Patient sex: M
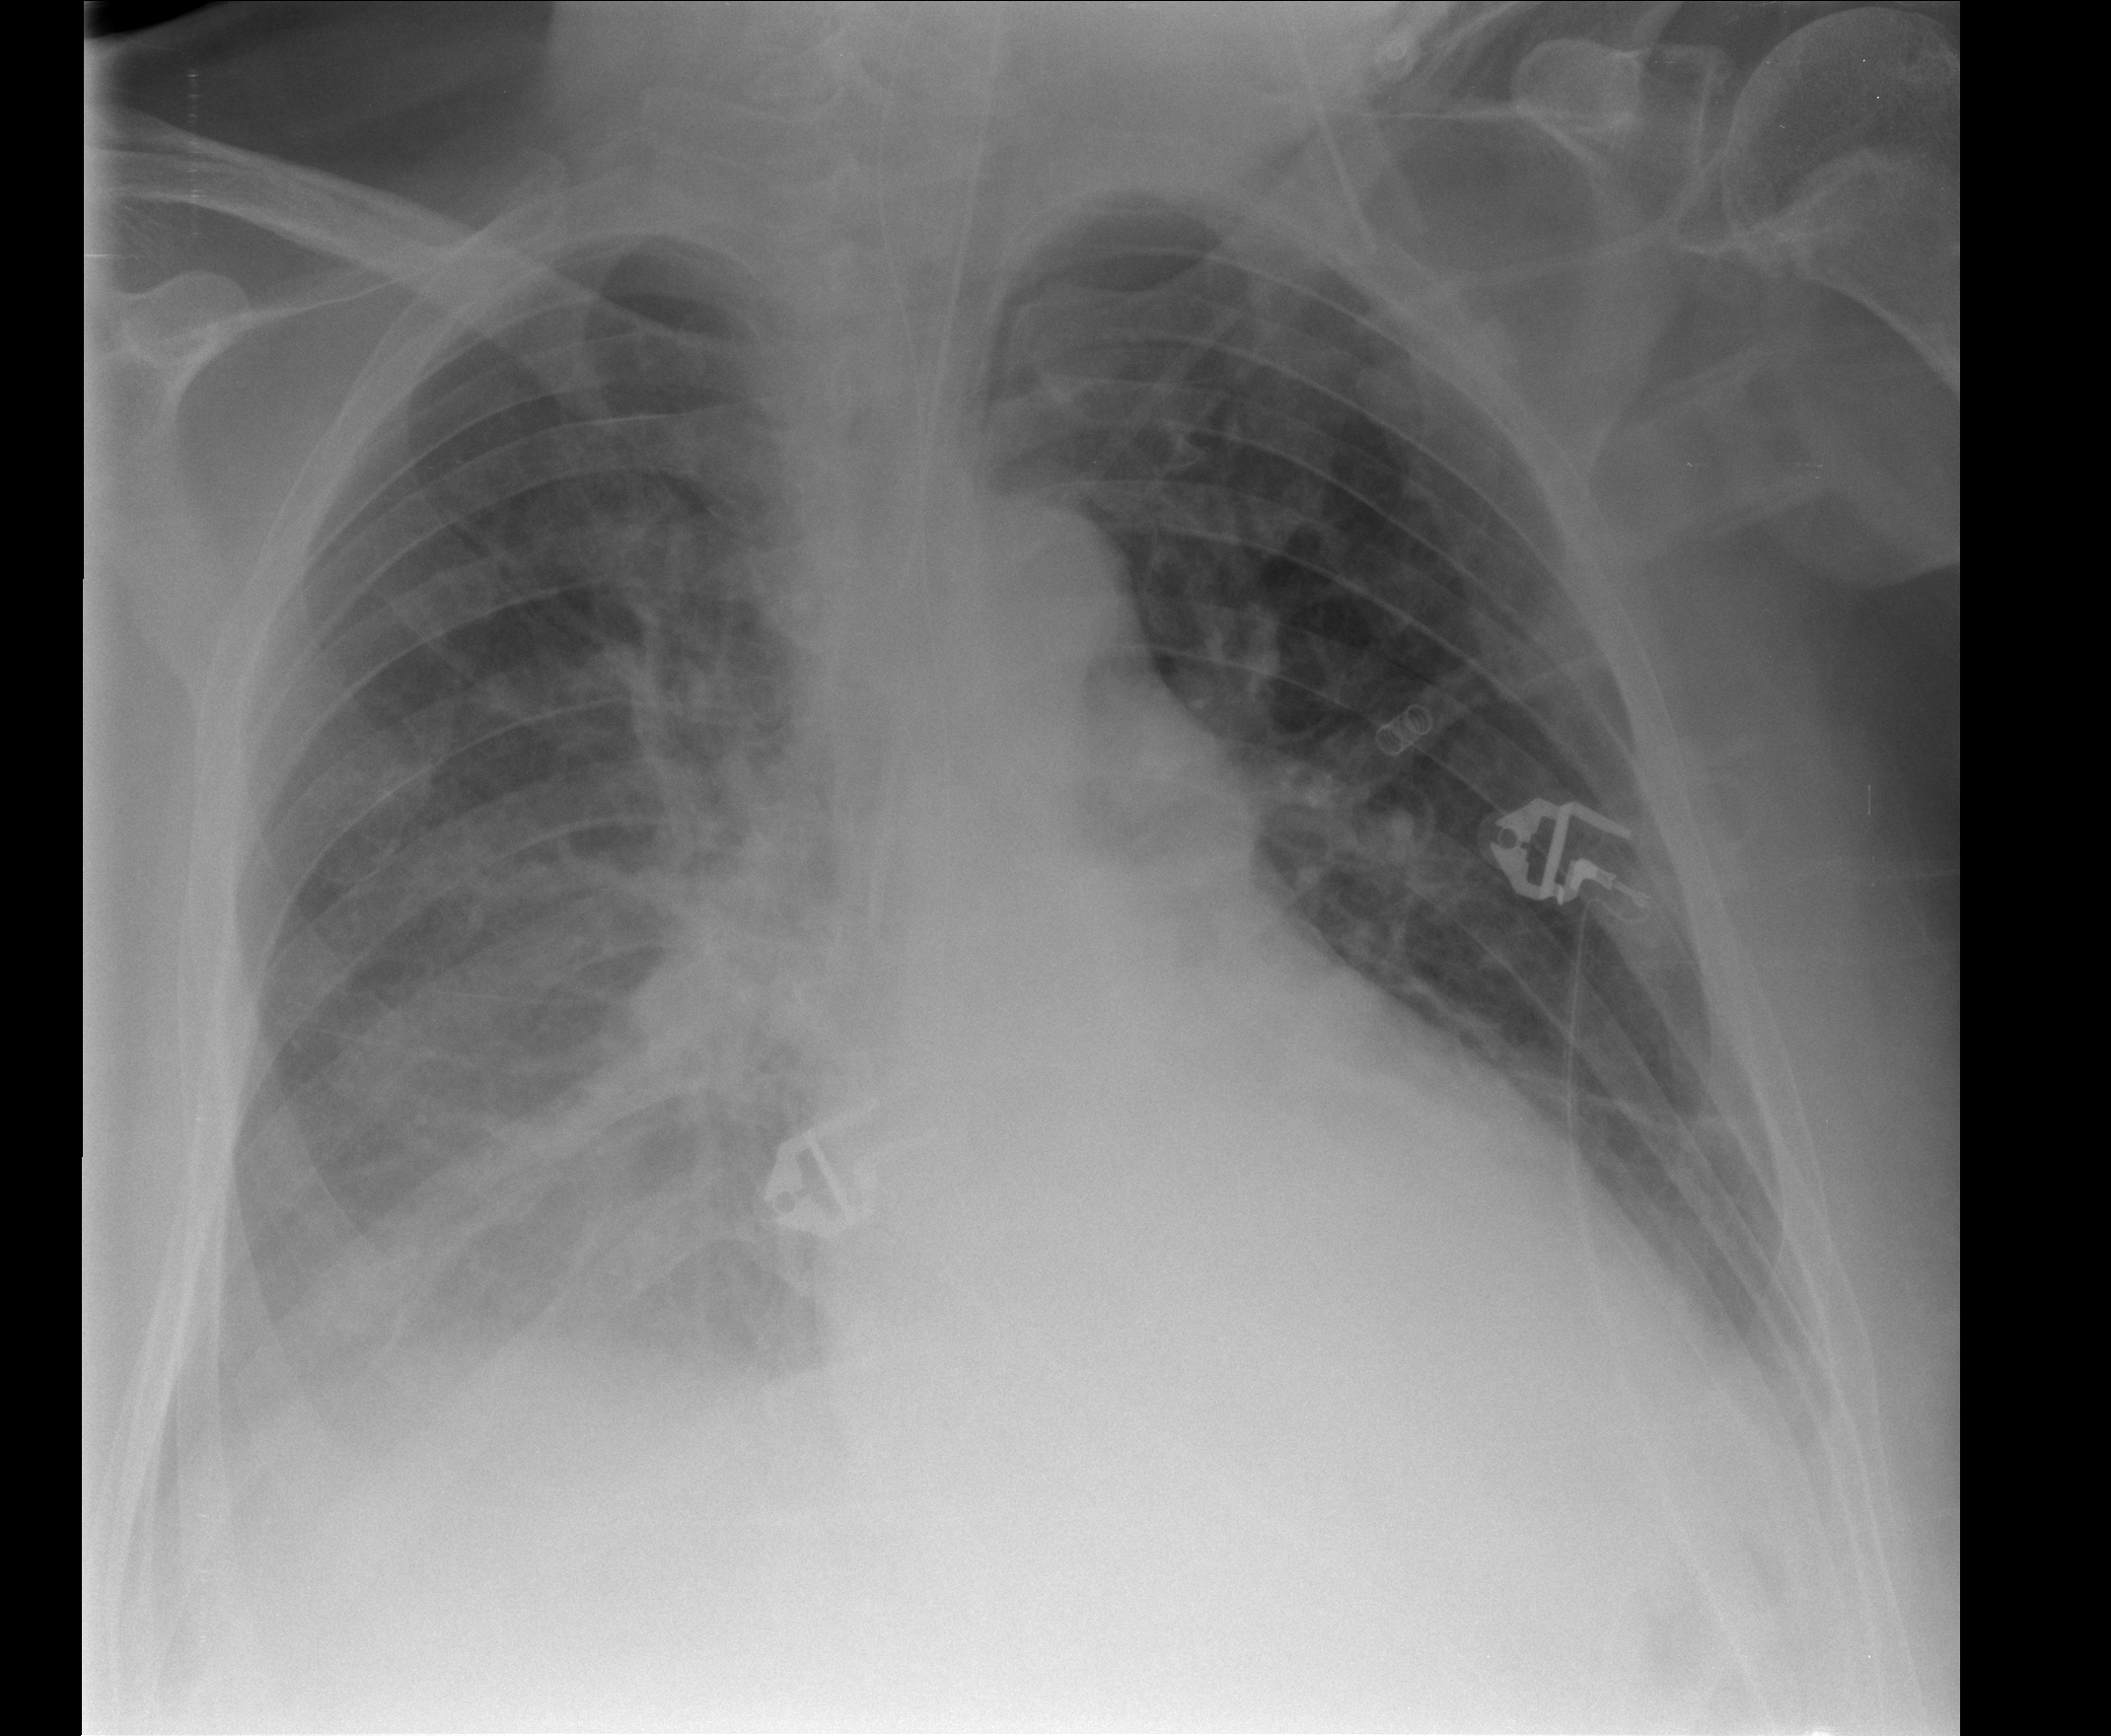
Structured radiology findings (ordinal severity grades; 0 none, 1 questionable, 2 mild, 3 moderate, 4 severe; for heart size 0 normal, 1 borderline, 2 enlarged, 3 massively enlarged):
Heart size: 2
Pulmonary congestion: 1
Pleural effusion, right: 2
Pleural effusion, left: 1
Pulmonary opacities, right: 3
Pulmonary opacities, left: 1
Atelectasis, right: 2
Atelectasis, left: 1